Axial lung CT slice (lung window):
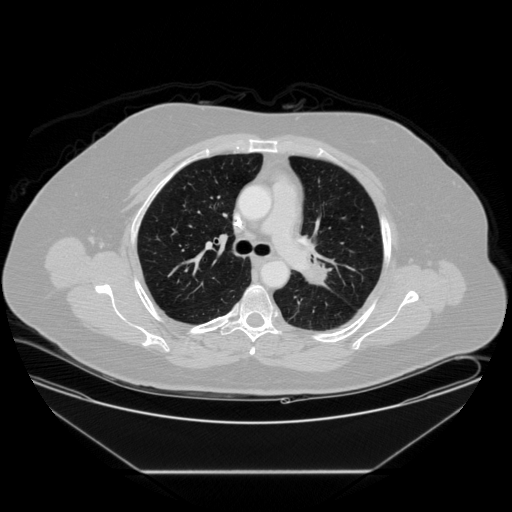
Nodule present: yes
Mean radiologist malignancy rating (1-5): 5